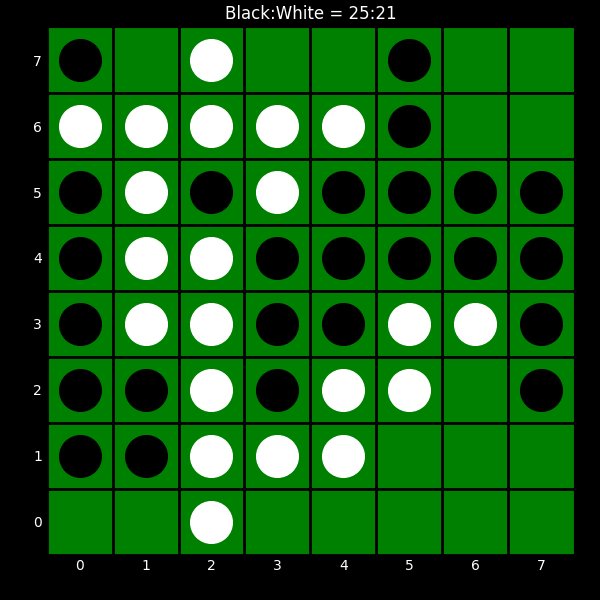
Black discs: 25
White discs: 21